Question: I have a problem when trying to see a .pdf file (generated with PDFKit) unauthenticated, just going directly from a given url 'host/.../profile.pdf'. I, as expected, am asked to enter the credentials as shown in the image (Not in the users/sign_in path):

I enter the correct credentials, the box goes up and down and asks for the credentials again. It could seem like the user or password are wrong, but they aren't. The relevant code from the controller is here:
'''
class Entrepreneur::ProfilesController < ApplicationController
before_filter :authenticate_user!
def show
respond_to do |format|
format.pdf do
html = render_to_string(:layout => false , :action => "show.html.haml")
kit = PDFKit.new(html)
send_data(kit.to_pdf, :filename => "name.pdf", :type => 'application/pdf')
end
end
end
end
'''
Nothing fancy as you can see. I tried to remove the show action from the filter ('before_filter :authenticate_user!, :except => [:show]') and write myself a custom filter to redirect unauthenticated users to new_session_path, but doing so I don't know how to, once signed up, redirect the user to the pdf show.
In short, devise asks for my credentials when accessing a pdf show and doesn't accept them. How can I get the user to the sign_in page and redirect back to the pdf once signed?
I'm using Rails 3.0.7, Ruby 1.8.7 and Devise 1.1.5.
Thanks!
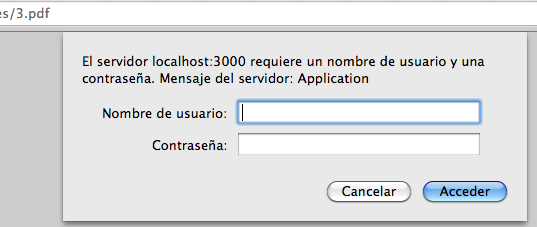
Answer: First, make sure that it's actually Rails serving the PDF and not a web server in front of it. (Depending on your configuration, it could be the request is never getting to Rails in the first place.)
Assuming it is Rails serving the file, then you should check your devise.rb configuration file. You may need to make :pdf a navigational format which will allow Devise to issue a 302 redirect to your sign_in page:
'config.navigational_formats = [:html, :pdf] # you may have additional formats'
Also, you may need to add PDF to your mime_types.rb initializer if it's not there already:
'Mime::Type.register 'application/pdf', :pdf'